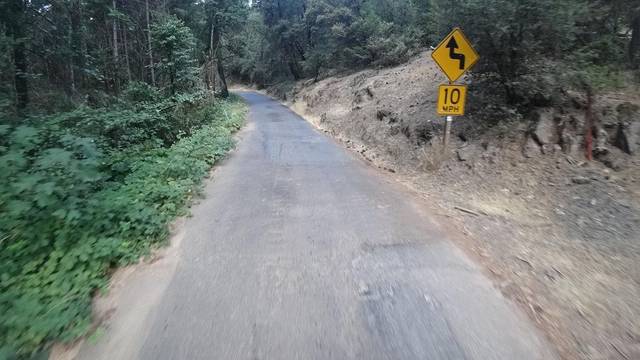
Region: United States
Coordinates: 39.097, -120.912